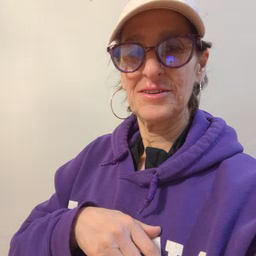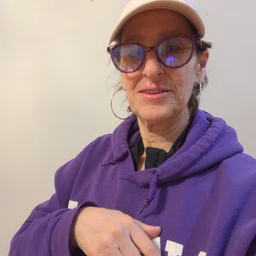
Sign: alligator